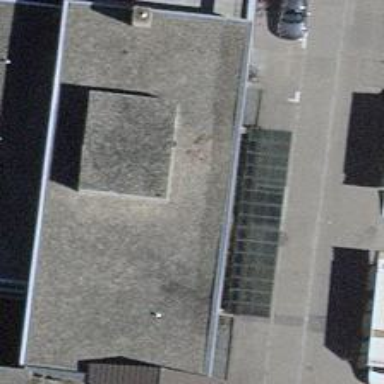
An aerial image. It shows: Industrial building.